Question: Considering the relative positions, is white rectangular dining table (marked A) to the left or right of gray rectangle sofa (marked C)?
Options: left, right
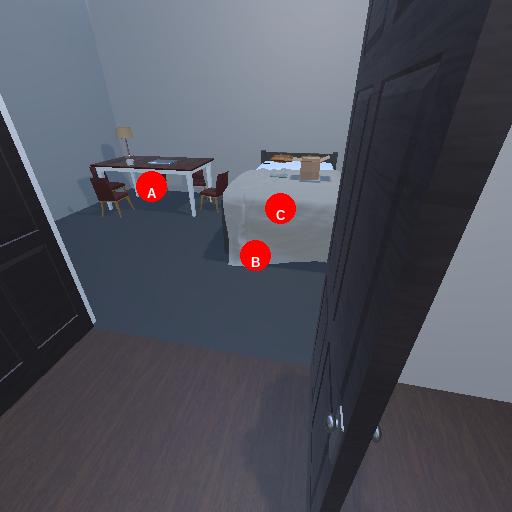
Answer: left